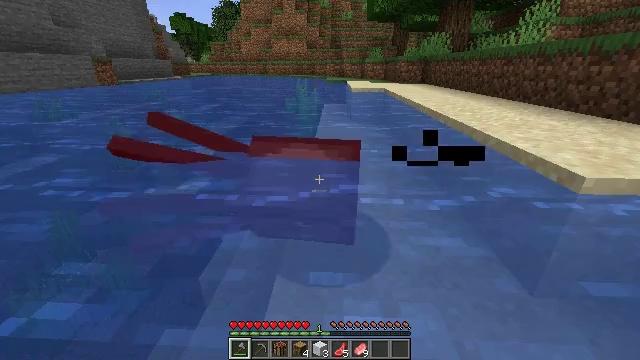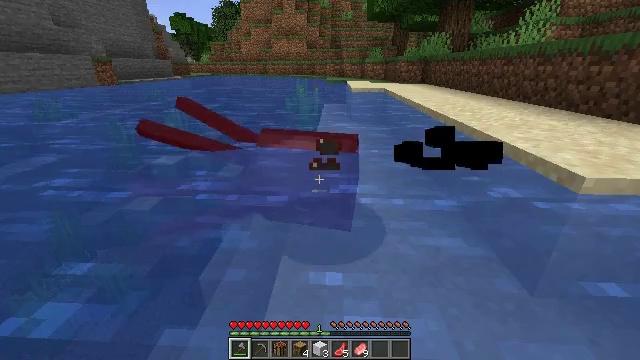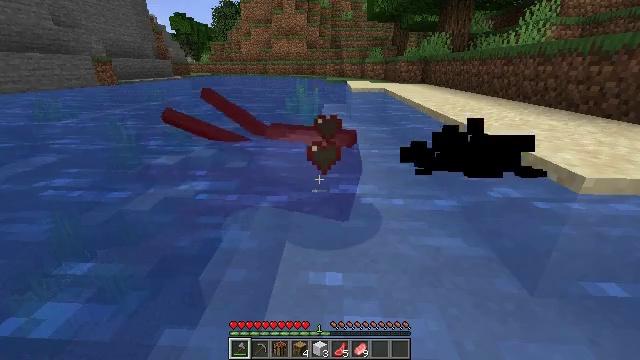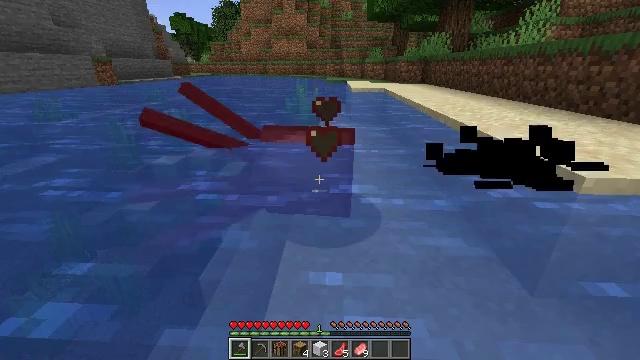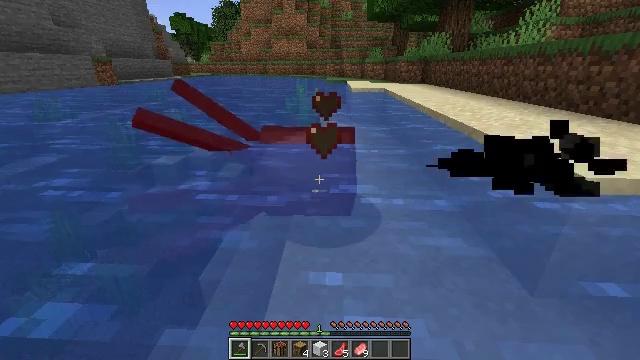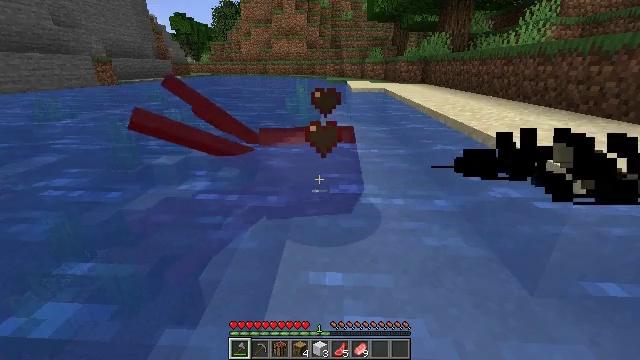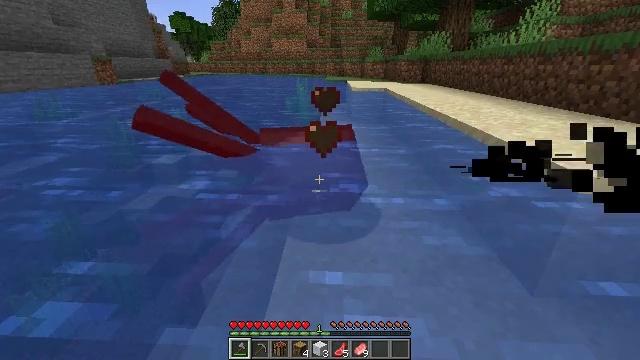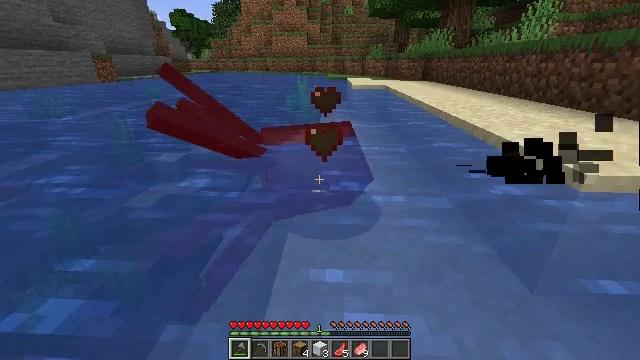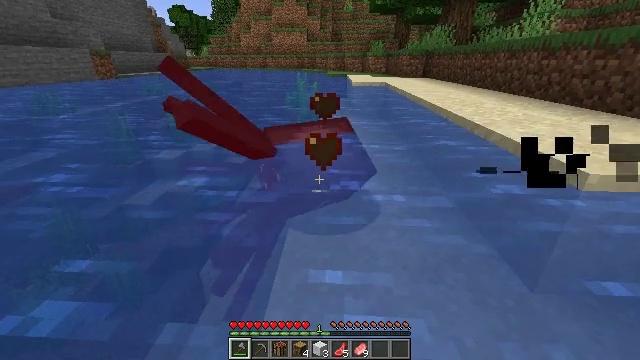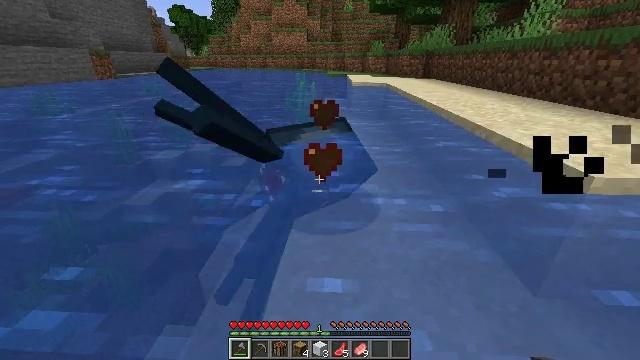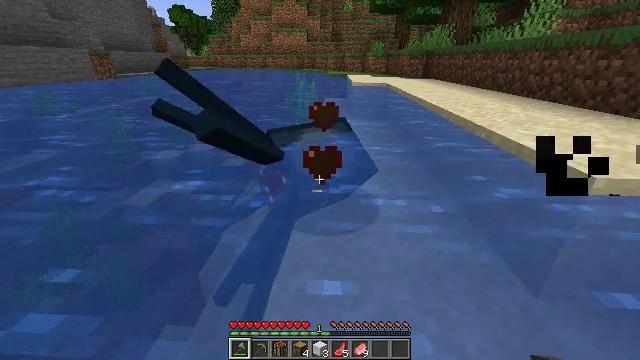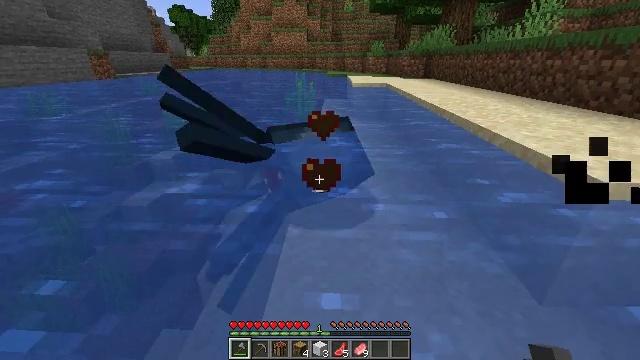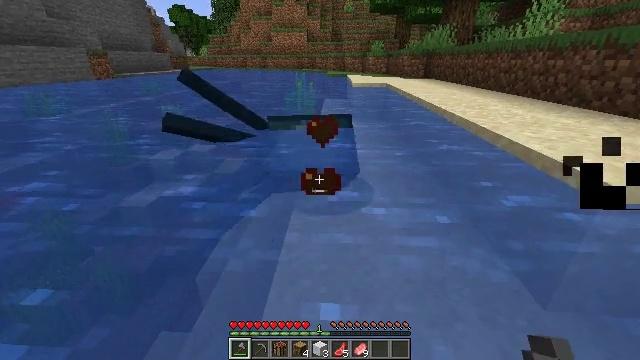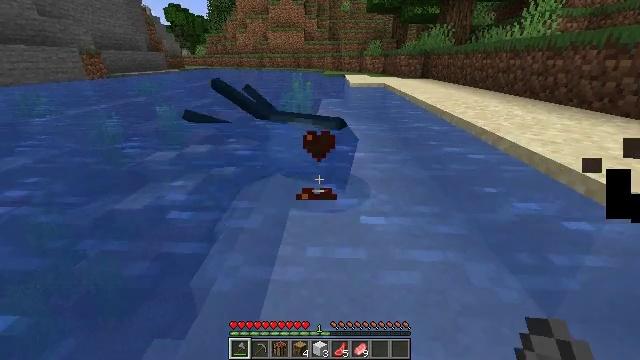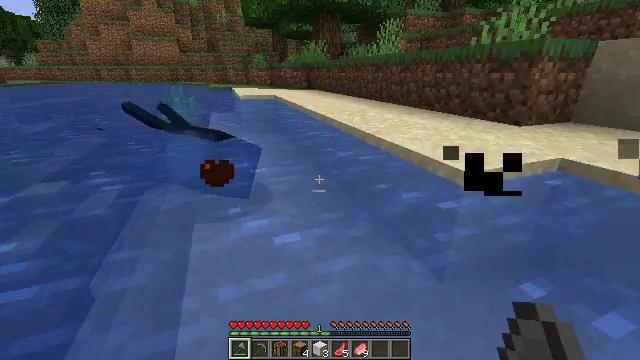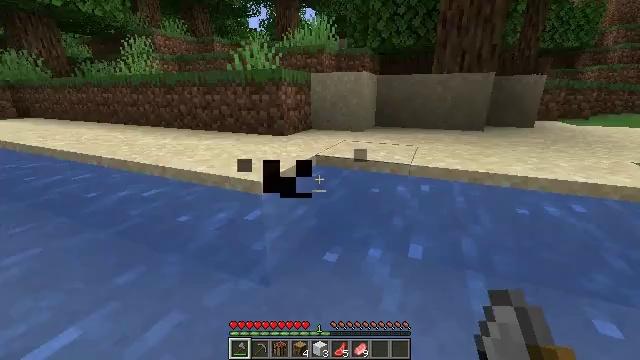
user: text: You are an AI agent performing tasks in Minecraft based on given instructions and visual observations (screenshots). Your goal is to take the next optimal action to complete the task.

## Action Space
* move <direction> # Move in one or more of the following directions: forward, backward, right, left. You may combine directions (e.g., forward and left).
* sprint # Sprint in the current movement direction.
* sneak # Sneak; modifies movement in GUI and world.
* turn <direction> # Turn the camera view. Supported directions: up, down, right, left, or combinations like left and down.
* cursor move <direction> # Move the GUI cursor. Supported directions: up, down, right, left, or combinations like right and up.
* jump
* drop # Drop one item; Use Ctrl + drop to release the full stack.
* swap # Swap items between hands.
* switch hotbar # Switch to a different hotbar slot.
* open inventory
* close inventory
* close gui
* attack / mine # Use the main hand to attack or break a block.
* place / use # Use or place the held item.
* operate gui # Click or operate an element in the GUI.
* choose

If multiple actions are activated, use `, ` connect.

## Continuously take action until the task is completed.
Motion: motion action
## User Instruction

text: Kill the squid.
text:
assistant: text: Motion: no_op
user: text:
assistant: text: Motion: no_op
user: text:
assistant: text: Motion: no_op
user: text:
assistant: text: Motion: no_op
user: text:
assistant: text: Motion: no_op
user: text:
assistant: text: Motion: no_op
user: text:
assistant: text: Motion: no_op
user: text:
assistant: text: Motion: move forward
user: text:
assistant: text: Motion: move forward
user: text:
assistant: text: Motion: move forward
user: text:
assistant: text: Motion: move forward
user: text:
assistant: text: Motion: move forward
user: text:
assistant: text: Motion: move forward
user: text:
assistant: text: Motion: move forward, turn right and up
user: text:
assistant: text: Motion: turn right and up
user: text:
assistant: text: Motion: turn right and up
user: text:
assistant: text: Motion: no_op
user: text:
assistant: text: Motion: no_op
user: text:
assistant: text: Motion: turn left
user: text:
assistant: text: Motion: no_op
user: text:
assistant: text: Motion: no_op
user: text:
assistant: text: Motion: no_op
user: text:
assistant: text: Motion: turn left
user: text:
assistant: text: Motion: turn left
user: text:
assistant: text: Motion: no_op
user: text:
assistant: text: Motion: no_op
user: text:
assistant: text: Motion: no_op
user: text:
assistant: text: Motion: no_op
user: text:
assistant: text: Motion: no_op
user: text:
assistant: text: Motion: no_op